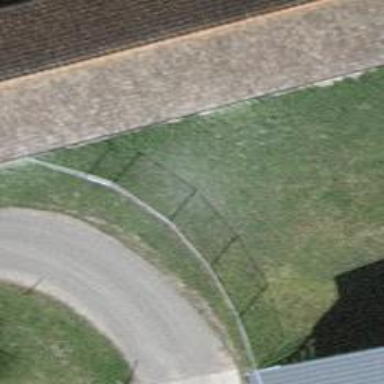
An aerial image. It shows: Fence is in the image.